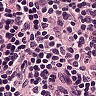
Metastatic tissue present: no